Interaction volume radius: 10 \u00c5
Interaction volume height: 15 \u00c5
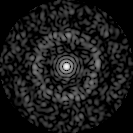
Disorder parameter: 0.8548